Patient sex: M
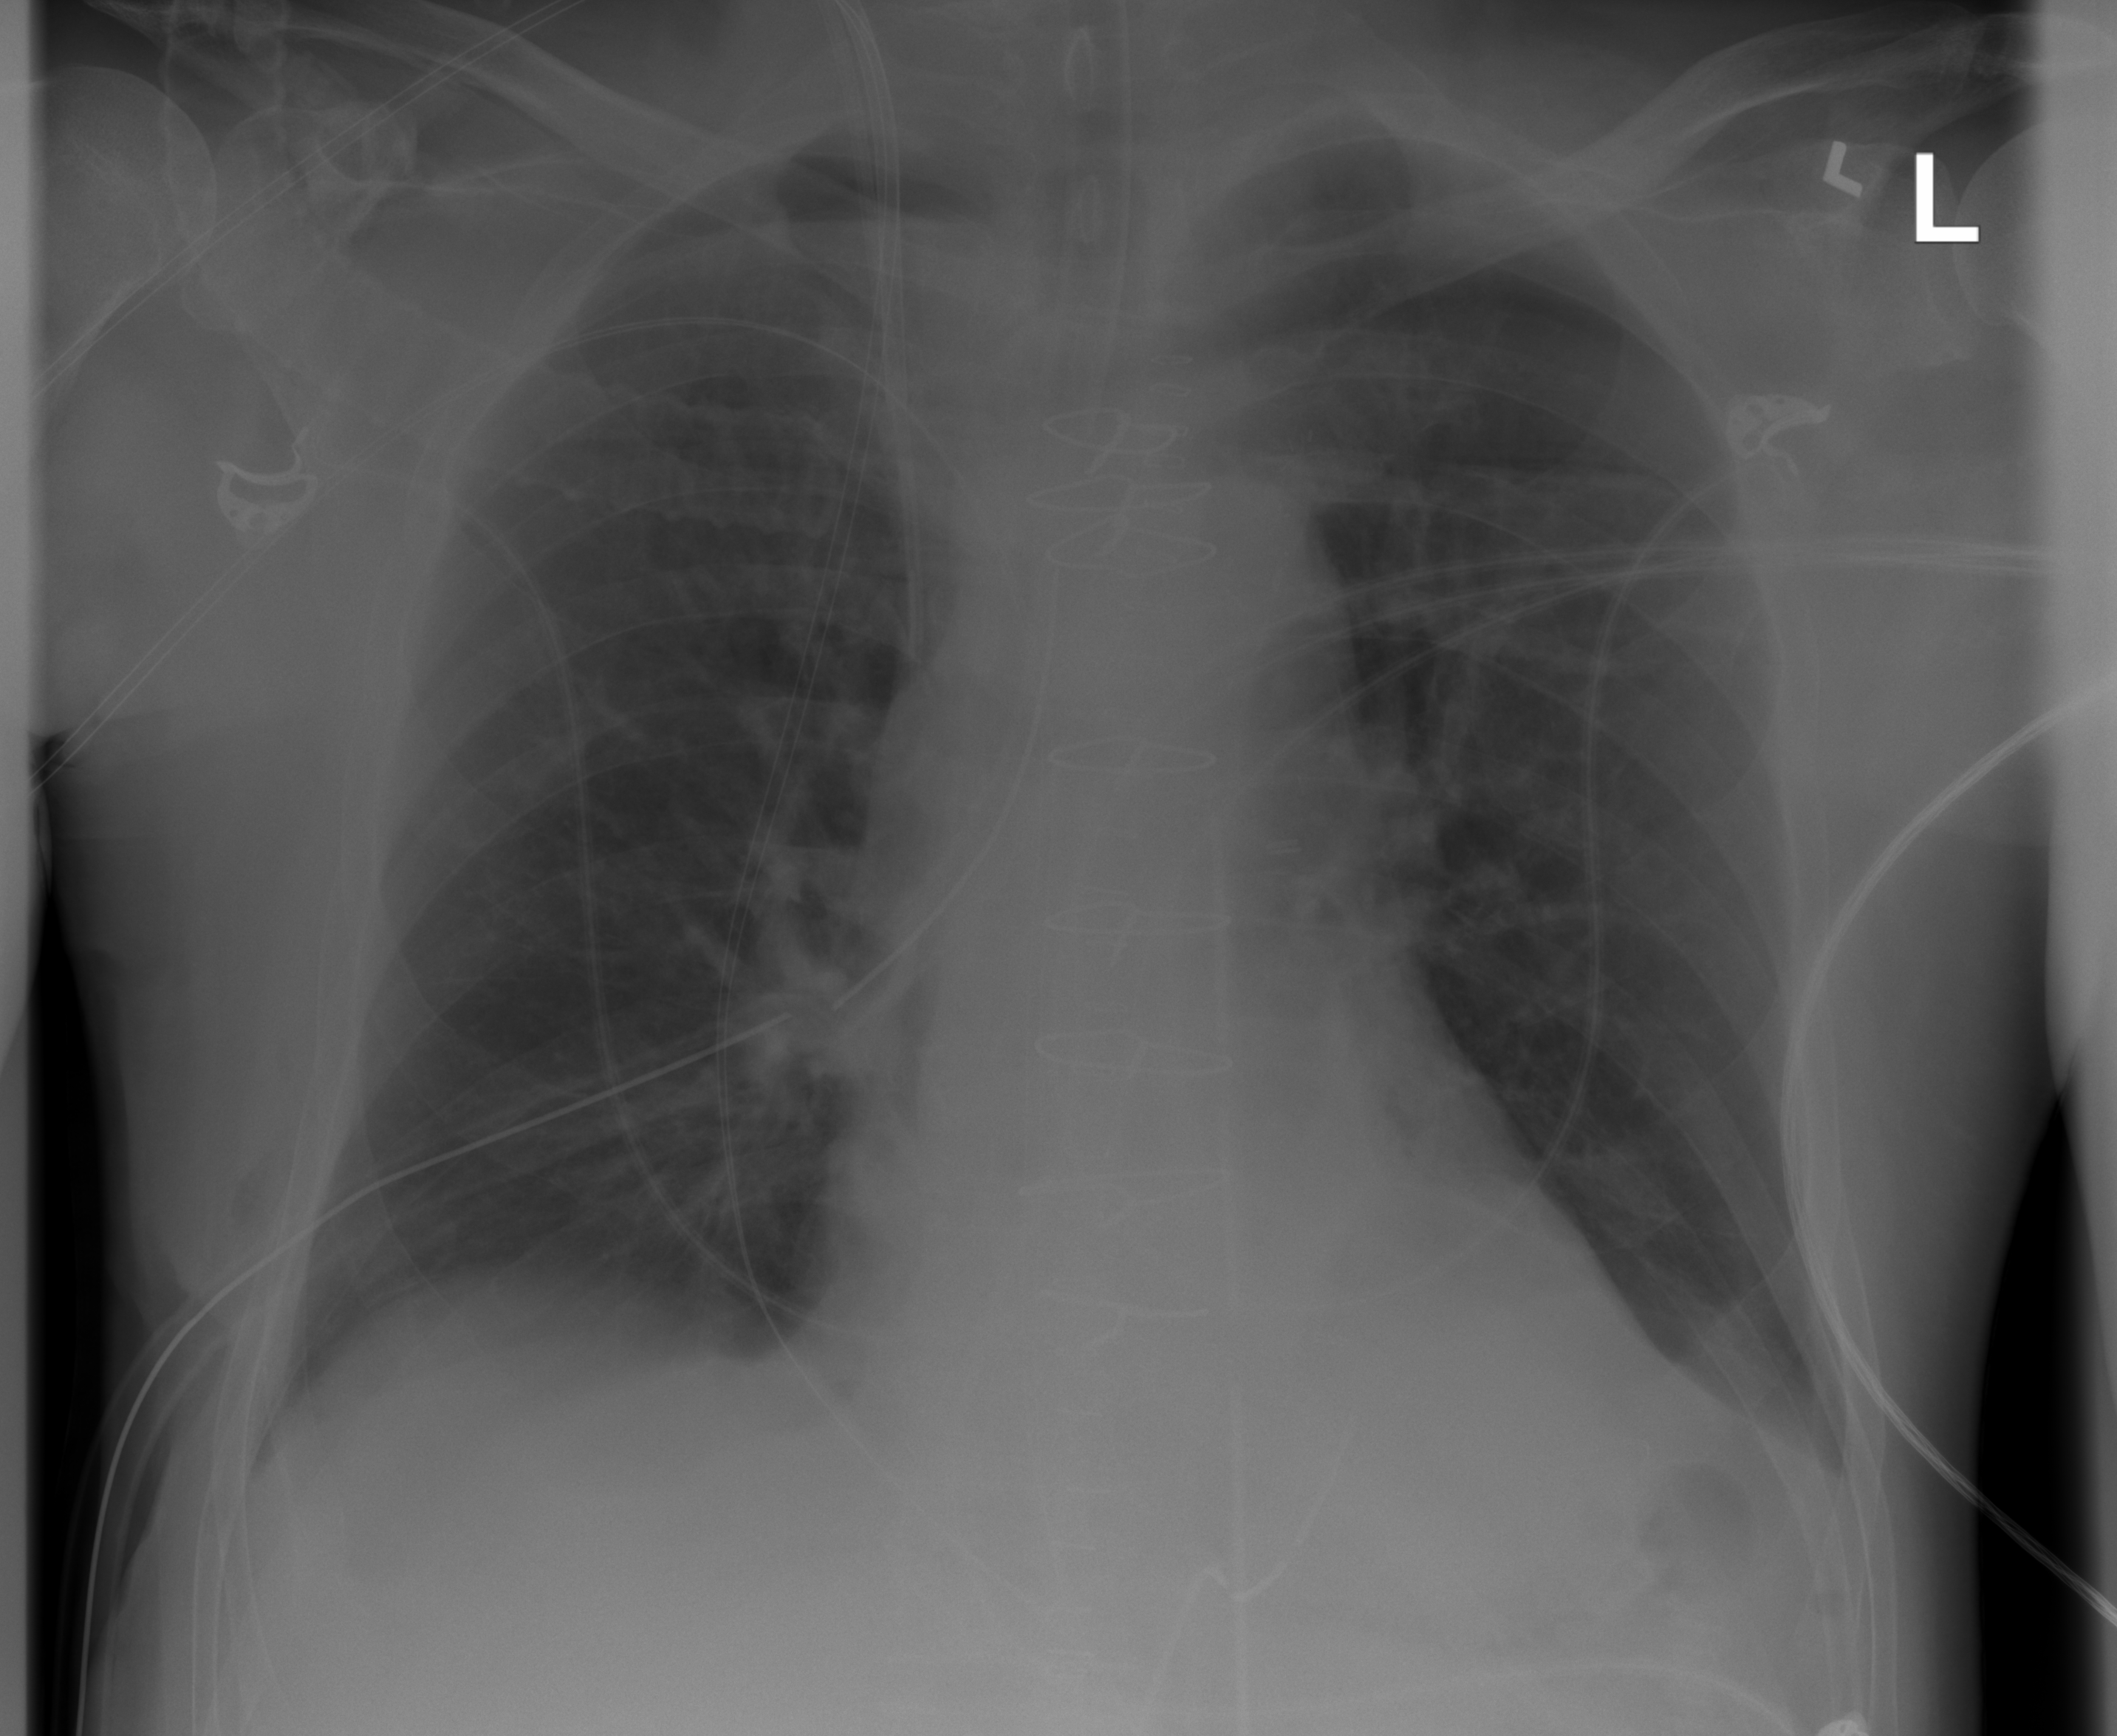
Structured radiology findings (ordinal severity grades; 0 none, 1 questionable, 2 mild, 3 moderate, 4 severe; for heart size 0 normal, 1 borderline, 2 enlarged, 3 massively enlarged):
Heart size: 1
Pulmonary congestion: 0
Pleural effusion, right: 0
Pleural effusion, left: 2
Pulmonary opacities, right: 0
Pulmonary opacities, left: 0
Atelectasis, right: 0
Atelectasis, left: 0